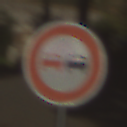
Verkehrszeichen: Ueberholverbot
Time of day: MorningAfternoon
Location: Outdoor (Suburban)
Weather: Clear
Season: NotSpecified
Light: Natural